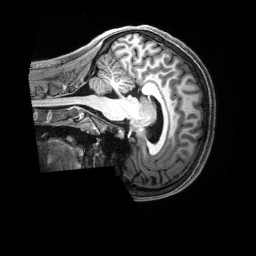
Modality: T1w
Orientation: sagittal
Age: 20
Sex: female
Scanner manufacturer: siemens
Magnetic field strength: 3 T
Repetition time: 2.5 s
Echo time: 0.00222 s